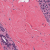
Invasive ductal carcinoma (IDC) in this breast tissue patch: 0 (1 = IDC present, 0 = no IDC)